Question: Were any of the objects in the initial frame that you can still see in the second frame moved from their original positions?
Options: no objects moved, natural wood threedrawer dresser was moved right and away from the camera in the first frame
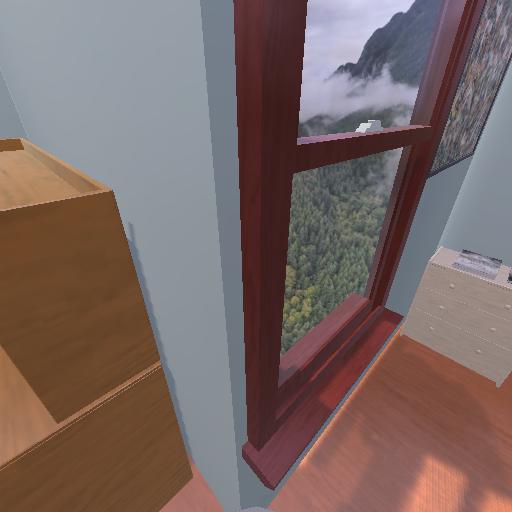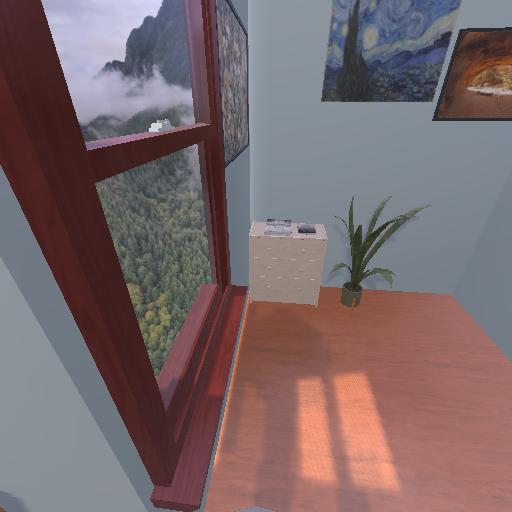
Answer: no objects moved